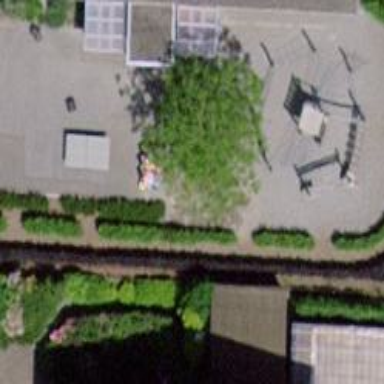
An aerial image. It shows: Hedge barrier.